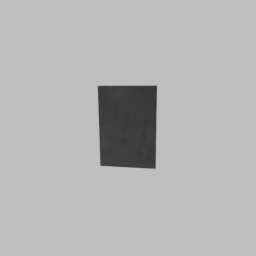
Label: decoration